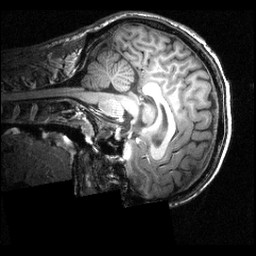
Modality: T1w
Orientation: sagittal
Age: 26
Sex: male
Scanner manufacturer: siemens
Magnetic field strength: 3.951 T
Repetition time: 1.5 s
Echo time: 0.00335 s